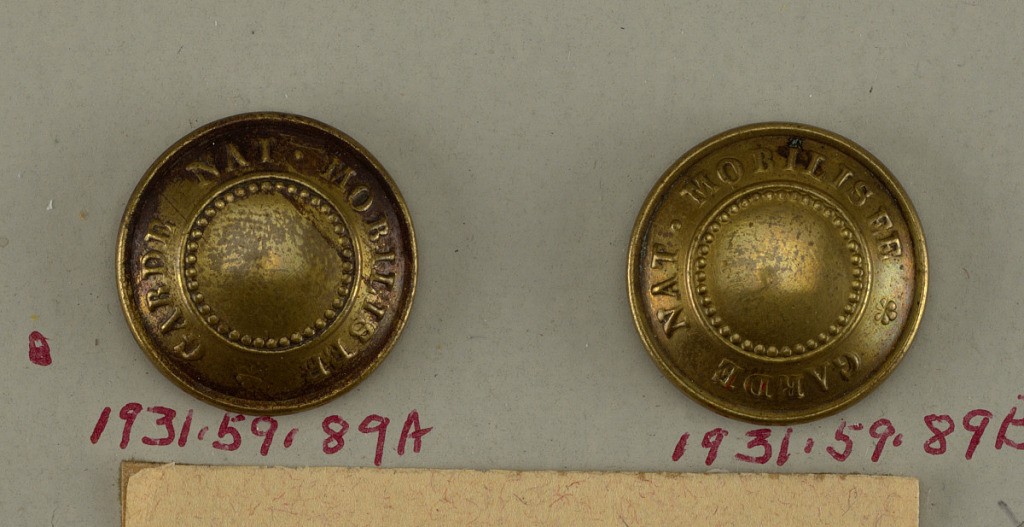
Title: Button
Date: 1870–71
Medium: Brass
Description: Circular buttons, slightly convex with words "Guarde Nat. Mobilisee".

Components -a,-b are on card i